Field crop: maize
Growth stage: 2
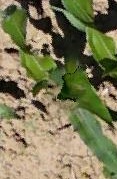
Species: maize